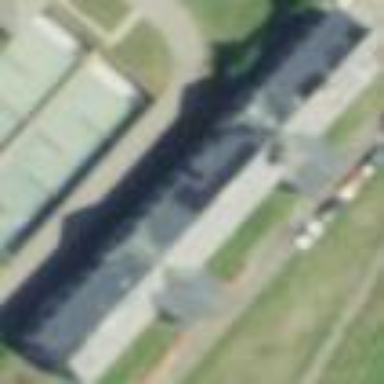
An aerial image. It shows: Historic building with gabled roof.